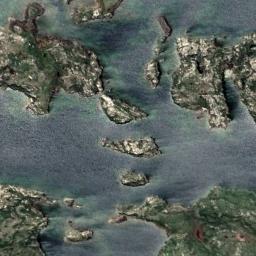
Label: wetland